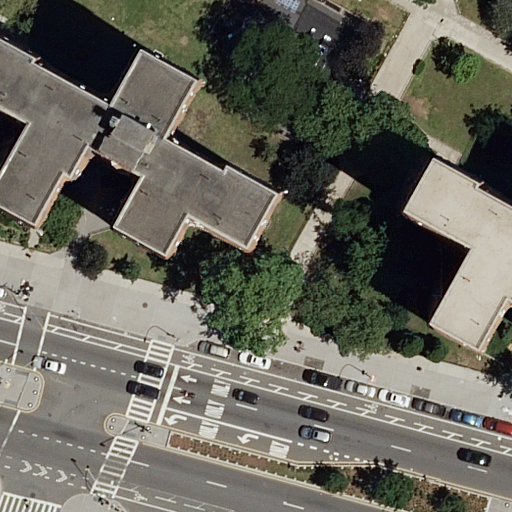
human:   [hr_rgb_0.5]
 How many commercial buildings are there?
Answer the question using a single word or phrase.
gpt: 0

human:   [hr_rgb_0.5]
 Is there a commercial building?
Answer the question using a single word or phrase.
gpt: no

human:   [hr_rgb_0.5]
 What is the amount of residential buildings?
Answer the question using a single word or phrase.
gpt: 2

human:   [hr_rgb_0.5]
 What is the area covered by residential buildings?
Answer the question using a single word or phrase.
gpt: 1549m2

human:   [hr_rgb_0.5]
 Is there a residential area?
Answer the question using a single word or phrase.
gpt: yes

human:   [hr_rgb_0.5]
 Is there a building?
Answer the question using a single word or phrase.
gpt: yes

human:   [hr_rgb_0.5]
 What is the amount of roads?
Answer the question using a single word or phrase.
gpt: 13

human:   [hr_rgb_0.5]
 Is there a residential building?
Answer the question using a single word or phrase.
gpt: yes

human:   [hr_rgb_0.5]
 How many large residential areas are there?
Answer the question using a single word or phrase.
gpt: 2

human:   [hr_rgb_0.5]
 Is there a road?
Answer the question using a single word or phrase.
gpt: yes

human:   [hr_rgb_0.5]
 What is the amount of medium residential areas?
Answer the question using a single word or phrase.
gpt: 0

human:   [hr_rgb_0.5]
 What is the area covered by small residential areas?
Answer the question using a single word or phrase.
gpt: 0m2

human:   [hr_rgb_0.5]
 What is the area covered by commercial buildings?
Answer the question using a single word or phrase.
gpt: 0m2

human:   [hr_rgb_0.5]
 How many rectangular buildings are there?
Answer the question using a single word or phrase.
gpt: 0

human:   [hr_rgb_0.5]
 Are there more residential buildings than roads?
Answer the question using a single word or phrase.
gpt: no

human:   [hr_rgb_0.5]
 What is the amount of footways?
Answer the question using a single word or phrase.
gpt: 1

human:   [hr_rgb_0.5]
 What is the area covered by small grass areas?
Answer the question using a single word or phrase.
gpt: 0m2

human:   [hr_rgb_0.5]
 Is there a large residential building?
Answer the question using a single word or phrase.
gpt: yes

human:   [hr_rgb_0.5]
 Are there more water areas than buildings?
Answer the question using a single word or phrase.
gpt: no

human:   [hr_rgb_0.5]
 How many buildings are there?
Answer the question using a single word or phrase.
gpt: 2

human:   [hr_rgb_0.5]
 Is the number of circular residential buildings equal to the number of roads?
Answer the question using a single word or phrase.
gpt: no

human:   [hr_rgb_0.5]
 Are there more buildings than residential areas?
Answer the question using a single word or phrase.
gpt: no

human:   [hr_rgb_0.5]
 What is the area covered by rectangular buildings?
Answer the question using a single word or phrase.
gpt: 0m2

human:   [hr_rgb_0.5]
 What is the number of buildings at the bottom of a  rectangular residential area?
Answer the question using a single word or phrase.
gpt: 2

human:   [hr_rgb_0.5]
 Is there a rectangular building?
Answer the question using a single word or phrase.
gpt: no

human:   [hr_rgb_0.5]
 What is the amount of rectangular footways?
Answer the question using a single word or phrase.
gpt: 0

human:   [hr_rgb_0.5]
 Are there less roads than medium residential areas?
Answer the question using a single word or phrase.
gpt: no

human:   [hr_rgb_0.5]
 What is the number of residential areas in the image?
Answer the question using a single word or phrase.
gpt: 2

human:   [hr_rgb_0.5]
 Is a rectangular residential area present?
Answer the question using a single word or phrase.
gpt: yes

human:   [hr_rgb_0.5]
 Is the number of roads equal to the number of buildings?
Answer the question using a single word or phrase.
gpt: no

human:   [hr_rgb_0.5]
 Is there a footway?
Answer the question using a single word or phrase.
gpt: yes

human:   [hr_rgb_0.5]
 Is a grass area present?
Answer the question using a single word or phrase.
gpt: yes

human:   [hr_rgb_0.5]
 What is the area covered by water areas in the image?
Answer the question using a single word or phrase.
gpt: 0m2

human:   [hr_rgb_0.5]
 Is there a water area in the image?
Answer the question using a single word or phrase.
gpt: no

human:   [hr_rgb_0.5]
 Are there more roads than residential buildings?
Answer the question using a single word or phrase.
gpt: yes

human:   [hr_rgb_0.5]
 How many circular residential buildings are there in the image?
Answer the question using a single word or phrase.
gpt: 0

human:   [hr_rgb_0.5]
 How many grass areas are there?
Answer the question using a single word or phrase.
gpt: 1

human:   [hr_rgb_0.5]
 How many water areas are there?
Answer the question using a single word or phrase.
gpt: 0

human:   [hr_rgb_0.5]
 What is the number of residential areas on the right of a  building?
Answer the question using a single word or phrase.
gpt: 0

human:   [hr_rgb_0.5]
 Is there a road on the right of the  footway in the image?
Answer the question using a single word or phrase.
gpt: yes

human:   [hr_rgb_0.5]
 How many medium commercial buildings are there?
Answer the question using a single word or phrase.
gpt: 0

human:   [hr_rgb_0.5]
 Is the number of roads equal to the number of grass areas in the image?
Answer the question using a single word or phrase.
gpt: no

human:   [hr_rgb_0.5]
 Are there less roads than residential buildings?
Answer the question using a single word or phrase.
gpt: no

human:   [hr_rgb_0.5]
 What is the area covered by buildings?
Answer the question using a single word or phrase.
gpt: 1549m2

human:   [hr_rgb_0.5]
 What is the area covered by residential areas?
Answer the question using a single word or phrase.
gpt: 20412m2

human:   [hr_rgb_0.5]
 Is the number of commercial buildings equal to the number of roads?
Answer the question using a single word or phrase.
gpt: no

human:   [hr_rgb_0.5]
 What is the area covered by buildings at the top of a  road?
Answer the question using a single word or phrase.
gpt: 1549m2

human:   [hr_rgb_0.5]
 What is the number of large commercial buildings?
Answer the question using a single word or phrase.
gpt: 0

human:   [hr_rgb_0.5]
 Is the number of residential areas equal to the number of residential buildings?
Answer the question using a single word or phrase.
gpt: yes

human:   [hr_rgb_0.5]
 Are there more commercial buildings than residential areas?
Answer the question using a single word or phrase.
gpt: no

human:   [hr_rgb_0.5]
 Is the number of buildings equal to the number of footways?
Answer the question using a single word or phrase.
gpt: no

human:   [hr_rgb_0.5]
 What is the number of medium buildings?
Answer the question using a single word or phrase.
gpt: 1

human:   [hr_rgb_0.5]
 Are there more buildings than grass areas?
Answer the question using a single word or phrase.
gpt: yes

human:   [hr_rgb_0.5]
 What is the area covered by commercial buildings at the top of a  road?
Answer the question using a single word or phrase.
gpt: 0m2

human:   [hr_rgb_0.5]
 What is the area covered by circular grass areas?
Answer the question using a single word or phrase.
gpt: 0m2

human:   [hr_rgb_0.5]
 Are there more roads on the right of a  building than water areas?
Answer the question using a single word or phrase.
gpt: yes

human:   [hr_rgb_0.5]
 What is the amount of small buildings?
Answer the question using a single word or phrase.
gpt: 0

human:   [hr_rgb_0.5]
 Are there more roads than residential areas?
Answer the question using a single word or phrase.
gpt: yes

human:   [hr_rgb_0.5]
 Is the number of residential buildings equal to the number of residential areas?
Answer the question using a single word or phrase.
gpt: yes

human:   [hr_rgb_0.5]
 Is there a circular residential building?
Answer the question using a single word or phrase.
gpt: no

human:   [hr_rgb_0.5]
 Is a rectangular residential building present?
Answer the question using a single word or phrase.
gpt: no

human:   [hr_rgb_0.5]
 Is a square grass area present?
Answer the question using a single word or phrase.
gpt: no

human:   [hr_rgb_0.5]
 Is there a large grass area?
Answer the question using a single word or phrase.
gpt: no

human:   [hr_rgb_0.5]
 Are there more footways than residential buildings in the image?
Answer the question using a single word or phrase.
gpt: no